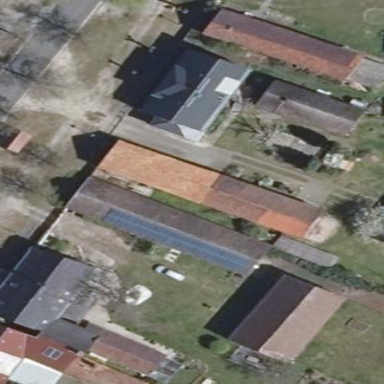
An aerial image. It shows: Building with gabled roof oriented along the structure. The roof is colored orange.